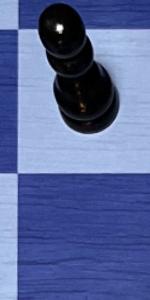
Label: Empty